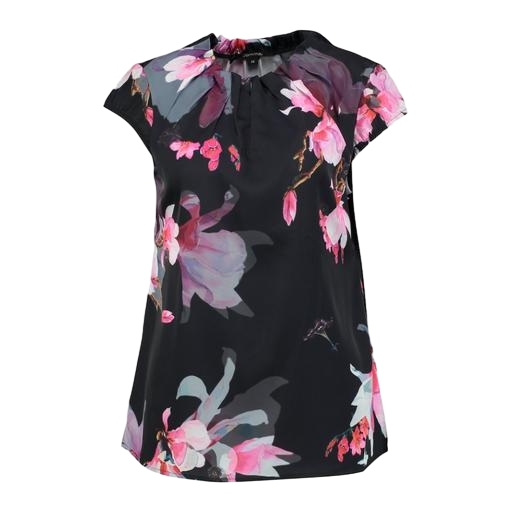
black floral-print top, black sleeveless floral-print shirt, black printed short-sleeve top only macy, white background